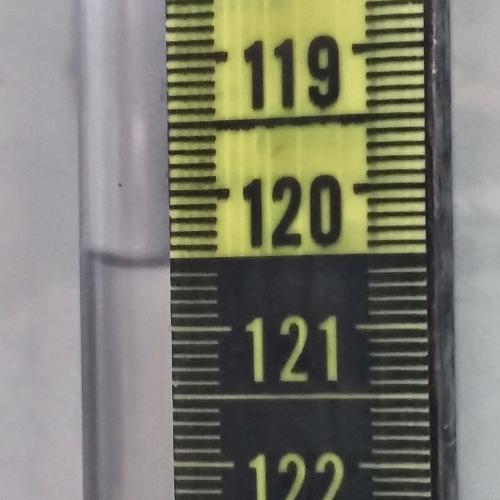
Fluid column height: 120.5 cm